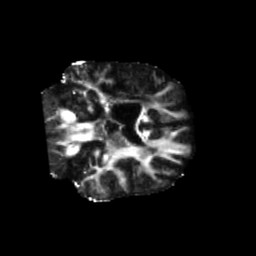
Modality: FA
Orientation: coronal
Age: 69
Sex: female
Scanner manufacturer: siemens
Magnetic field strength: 3 T
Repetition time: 5.47 s
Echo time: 0.0854 s